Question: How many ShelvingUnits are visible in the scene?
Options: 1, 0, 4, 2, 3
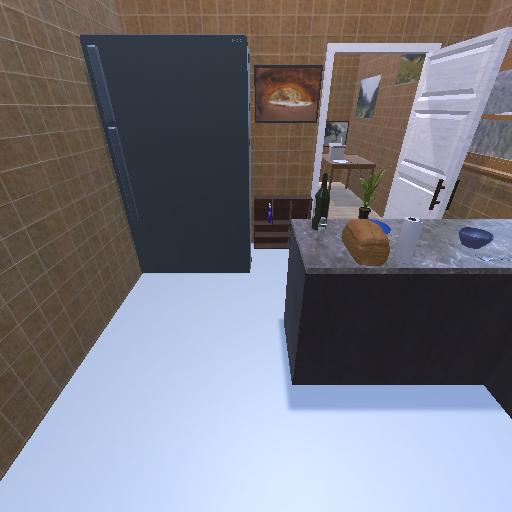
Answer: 1